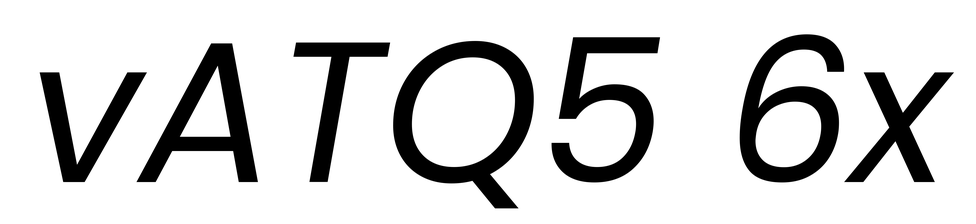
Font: Poppins-Italic